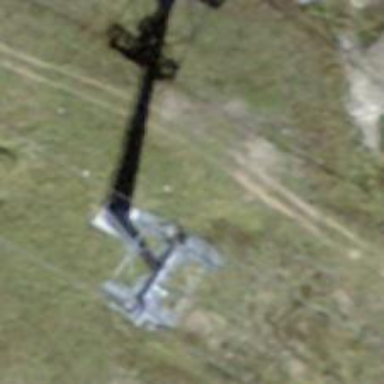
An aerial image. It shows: Pylon used for aerialway.